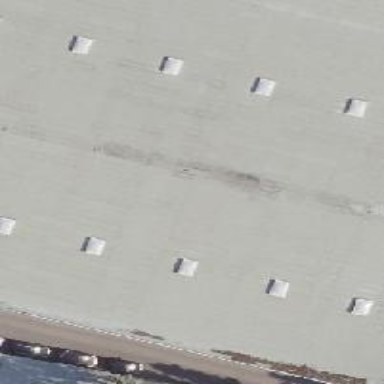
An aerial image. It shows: Shop that sells cars.